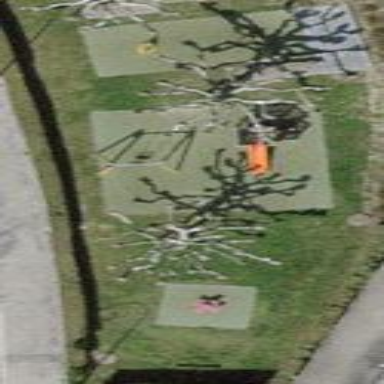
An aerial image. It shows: Playground area for leisure land.